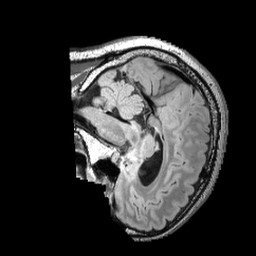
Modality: FLAIR
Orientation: sagittal
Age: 54
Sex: female
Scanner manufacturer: siemens
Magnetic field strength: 3 T
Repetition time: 5 s
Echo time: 0.387 s